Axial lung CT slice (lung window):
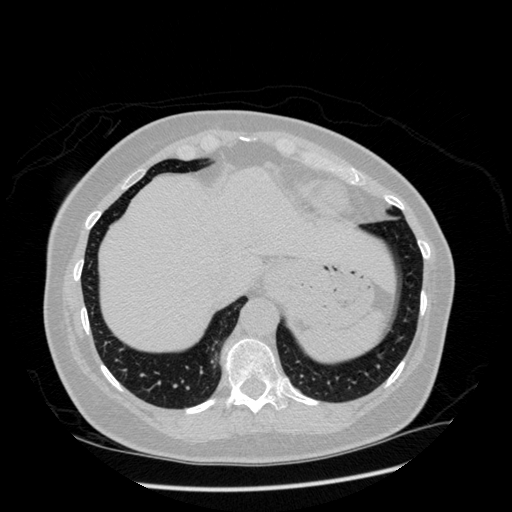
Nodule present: no